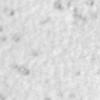
Label: no_change